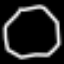
Label: octagon